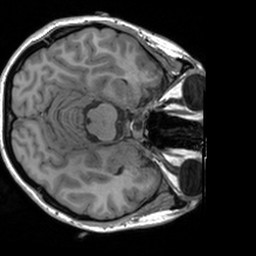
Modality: T1w
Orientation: axial
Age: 21
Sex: female
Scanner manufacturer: siemens
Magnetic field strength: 3 T
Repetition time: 1.9 s
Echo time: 0.00226 s